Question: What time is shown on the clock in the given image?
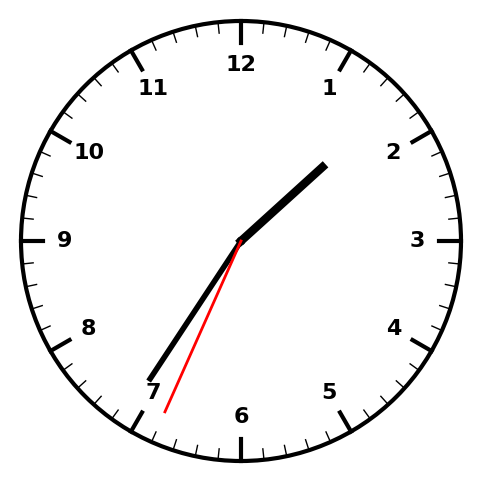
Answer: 01:35:34